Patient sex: F
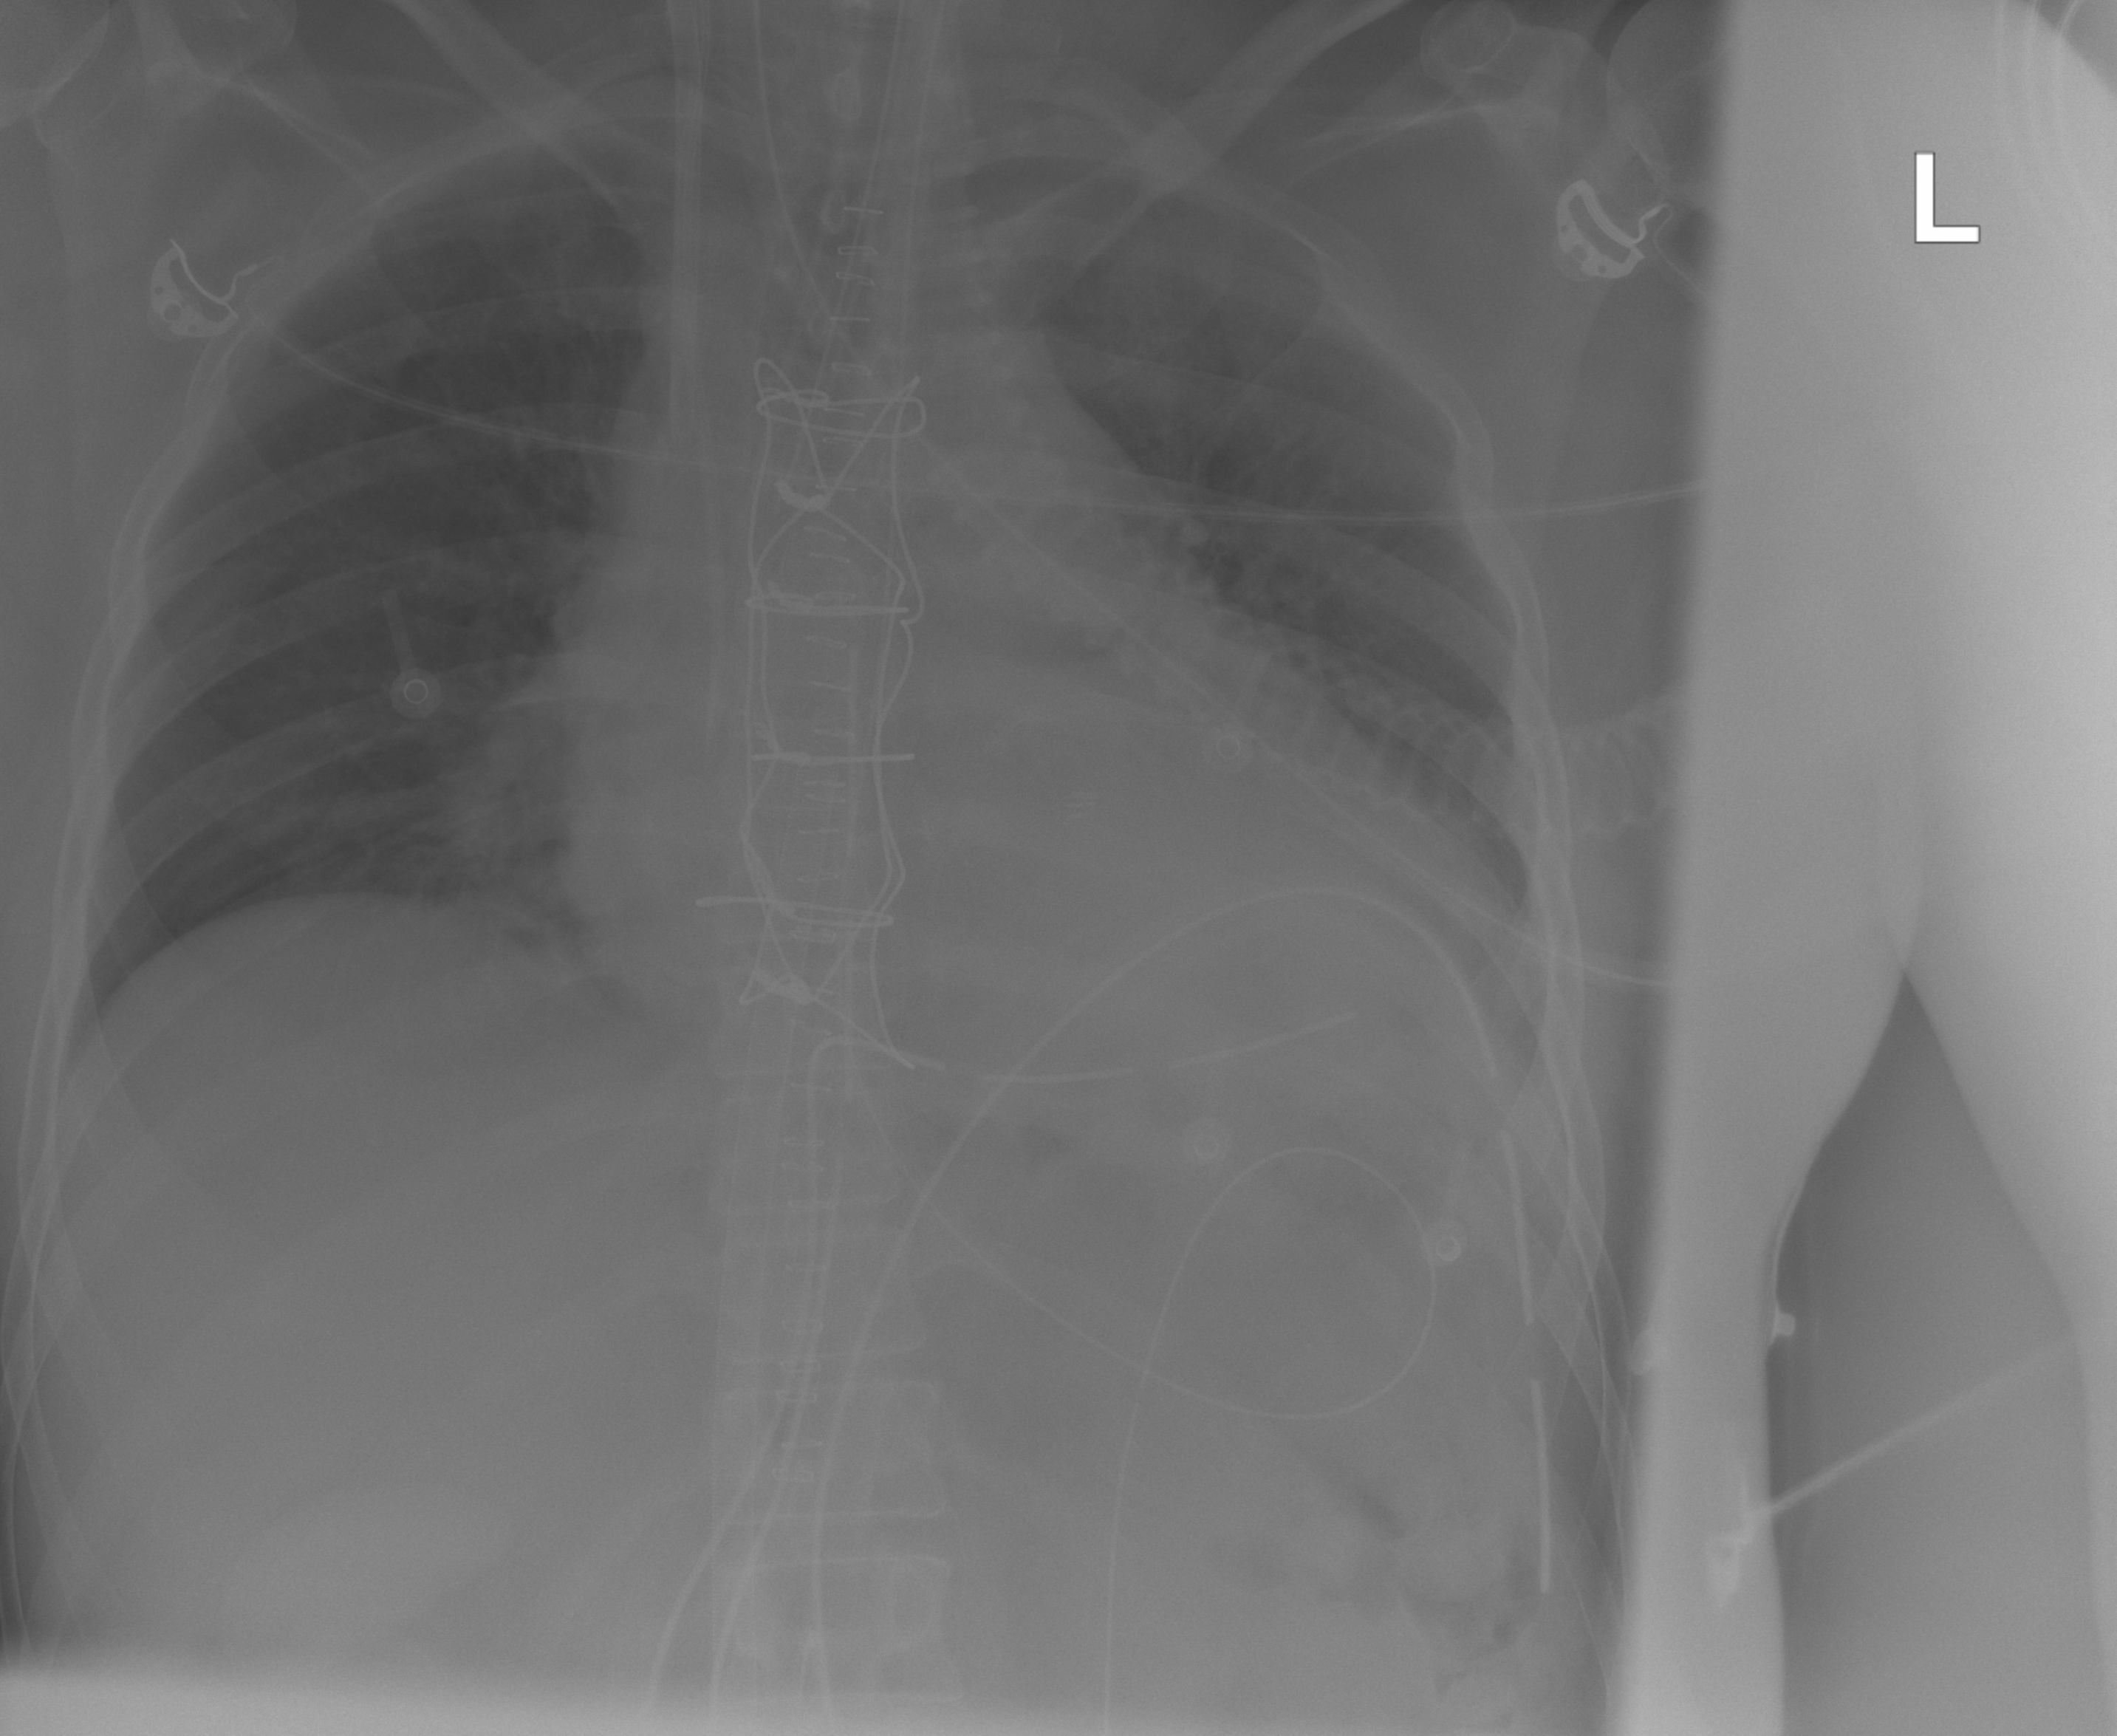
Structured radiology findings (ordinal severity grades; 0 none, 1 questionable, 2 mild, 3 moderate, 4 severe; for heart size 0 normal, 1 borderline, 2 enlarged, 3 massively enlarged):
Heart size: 2
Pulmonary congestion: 0
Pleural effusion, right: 0
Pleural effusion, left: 1
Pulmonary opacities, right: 0
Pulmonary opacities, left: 0
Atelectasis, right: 0
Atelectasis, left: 2